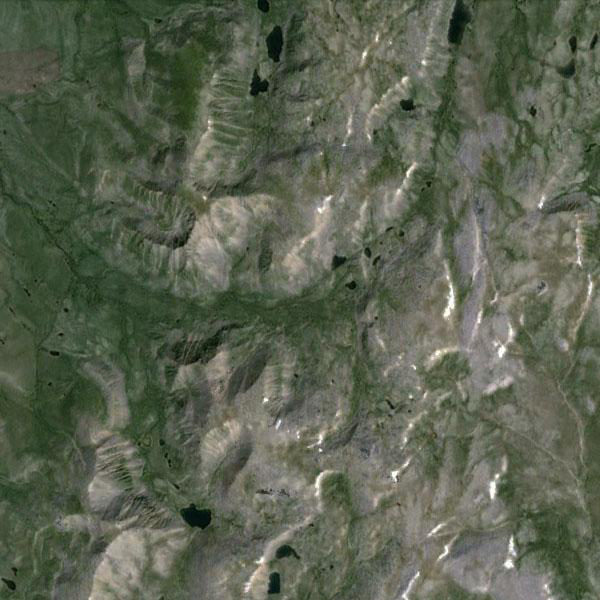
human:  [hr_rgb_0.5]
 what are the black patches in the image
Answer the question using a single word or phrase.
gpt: lakes